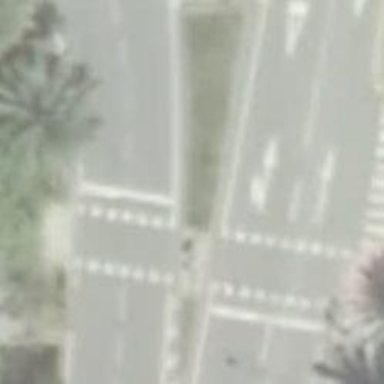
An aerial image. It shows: Crossing with traffic signals. It is zebra crossing.